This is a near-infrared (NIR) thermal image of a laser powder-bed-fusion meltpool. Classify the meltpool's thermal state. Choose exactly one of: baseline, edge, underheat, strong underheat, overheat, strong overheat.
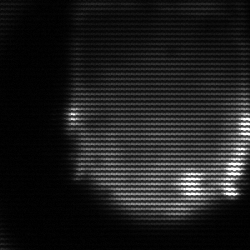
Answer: edge